Question: I have some homework on matlab functions.
The task is to make a function 'acc=accvec(m,rv,rl)' which calculates the following:
.
Where 'm' is a 3x1 array, 'rv' is a 3x3x3 array and 'rl' is a 3x3 array. My solution is the following:
'''
function acc=accvec(m,rv,rl)
% calculate the acceleration of the object
s=size(rv);
acc=zeros(s(1),s(2));
global G
for i=1:s(2)
for j=1:s(2)
if i ~= j
for k=1:3
acc(k,i)=acc(k,i)-G*m(j)*rl(i,j)./rv(k,i,j)^3;
end
end
end
end
'''
Here is a <URL> to a rar file which contains all the functions used . If you feed 'rv' with 'r=[1 0 0; 0 1 0; 0 0 1]' and 'rl' with the freshly calculated 'rv' and make 'm=[1 2 3]' and 'G=1;' the result should be
'''
acc =
-1.7678 0.3536 0.3536
0.7071 -1.4142 0.7071
1.0607 1.0607 -1.0607
'''
But my function 'ac' throws a dimensional mismatch and I just can't figure out why and I'm in need of someone else looking at it and going oh it's so simple.
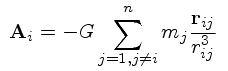
Answer: The reason why this code isn't working is because 'G' has not been initialized, even though you have made it 'global'. Referring to the <URL>, a variable is 'global' only during the lifetime of a particular program. Also, when a variable is 'global', all functions will be able to see this variable.
Even though you are probably setting it to something outside of your function before you are calling it, 'G' doesn't actually get set to anything. Remember, when functions are called in MATLAB, the variables you declare are only defined within the scope of that function so any values you set outside of the function before you execute it will not be visible. Therefore, you need to set this variable yourself inside the script.
If you manually change 'G' so that it's set to 1 (as per your post), then you will be able to get an answer. As such, do this instead:
'''
G = 1;
'''
Your program should now run. I actually just did a test with random data and it outputs a 3 x 3 matrix. However, the accuracy of the formula you are computing I haven't checked, so I'm going to leave that to you as an exercise. Good luck!